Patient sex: F
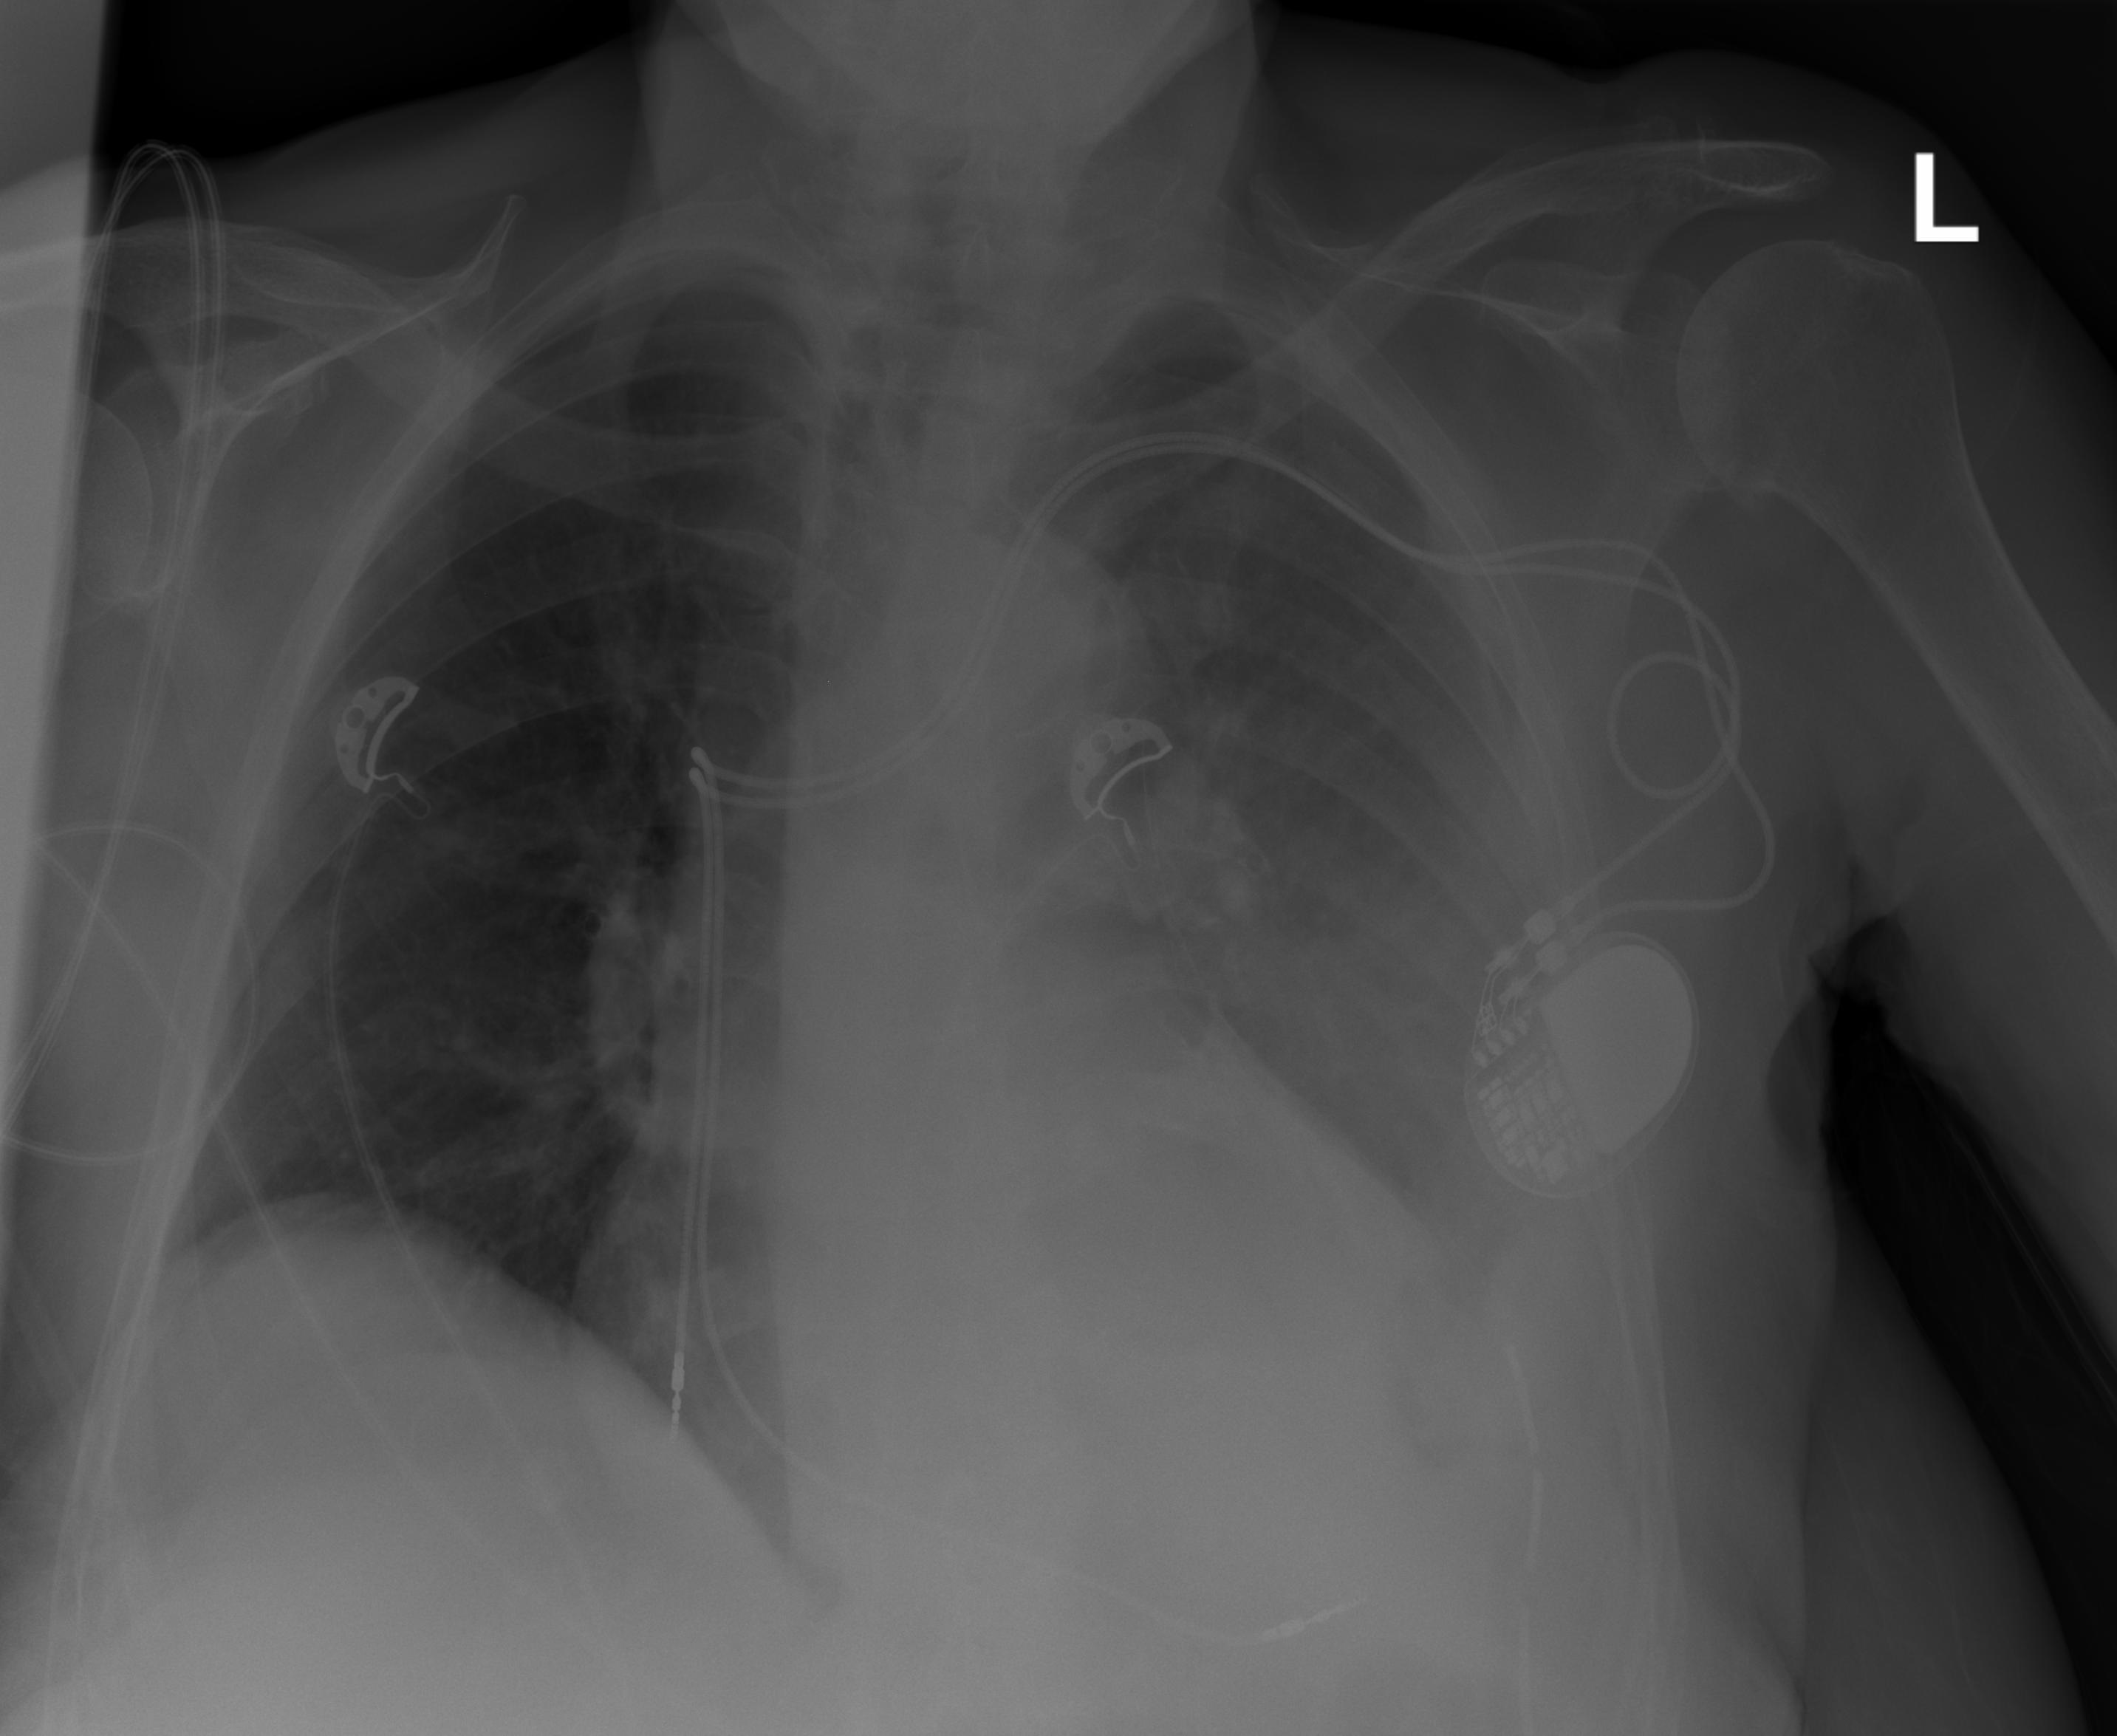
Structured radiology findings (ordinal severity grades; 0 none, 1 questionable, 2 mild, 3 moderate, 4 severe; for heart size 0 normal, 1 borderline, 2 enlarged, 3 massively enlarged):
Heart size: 0
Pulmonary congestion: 0
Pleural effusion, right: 0
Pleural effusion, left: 3
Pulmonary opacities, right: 0
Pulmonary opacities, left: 1
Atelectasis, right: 0
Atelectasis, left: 2